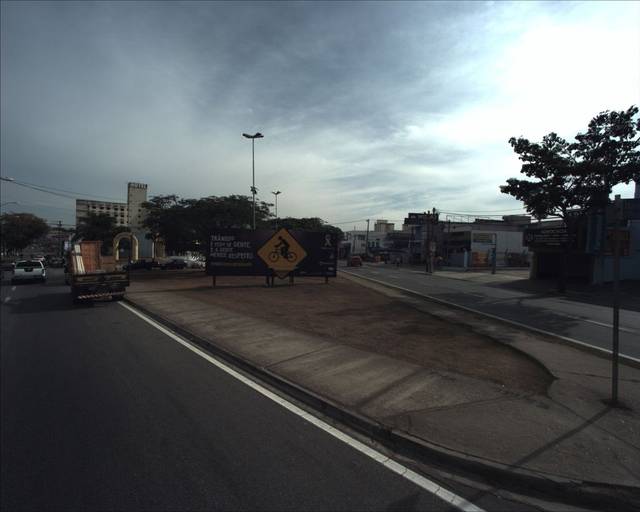
Region: Brazil
Coordinates: -23.484, -47.471